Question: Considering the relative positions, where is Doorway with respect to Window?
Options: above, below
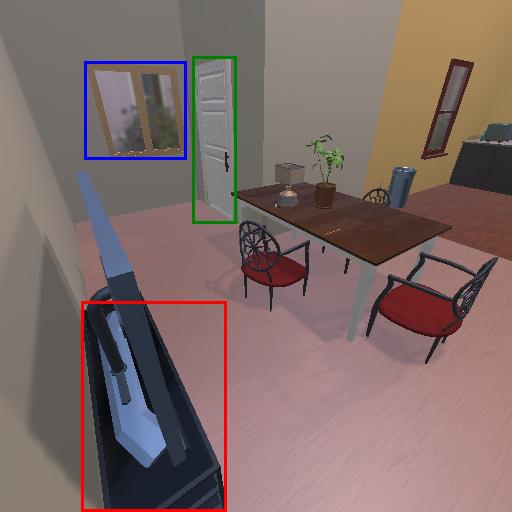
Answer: above